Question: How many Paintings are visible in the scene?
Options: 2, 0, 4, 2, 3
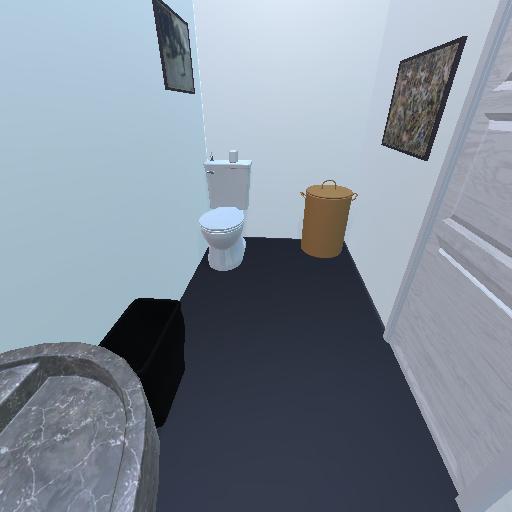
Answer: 2